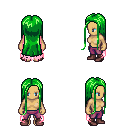
a pixel art fantasy rpg character, female body template, human, tanned skin, pink tattered cape, magenta pants, green extra-long hairstyle, maroon shoes, four views (front, back, left, right), 2x2 character sprite sheet, small pixel art, hard edges, no anti-aliasing